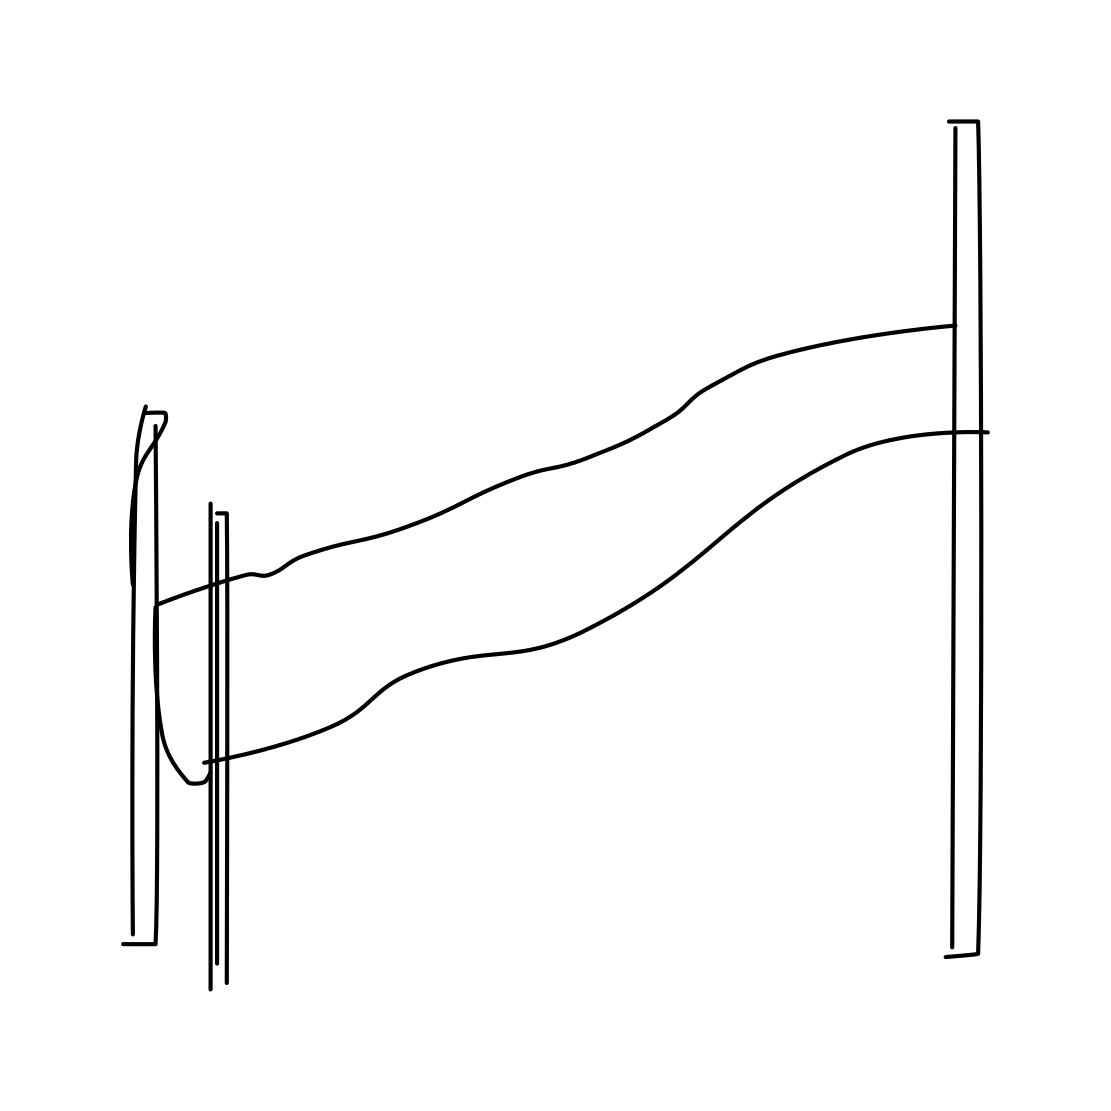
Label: bridge